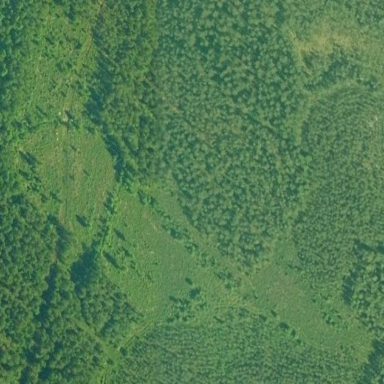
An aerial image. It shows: Clearcut area created by human activity.